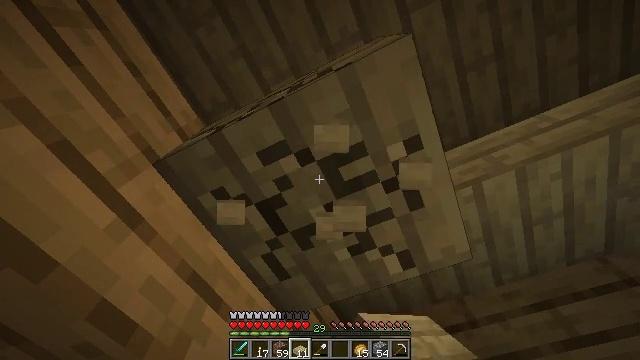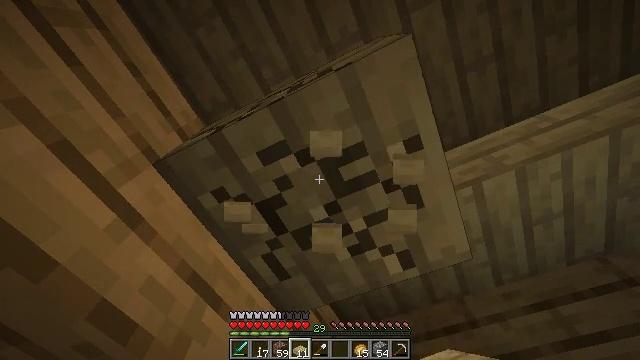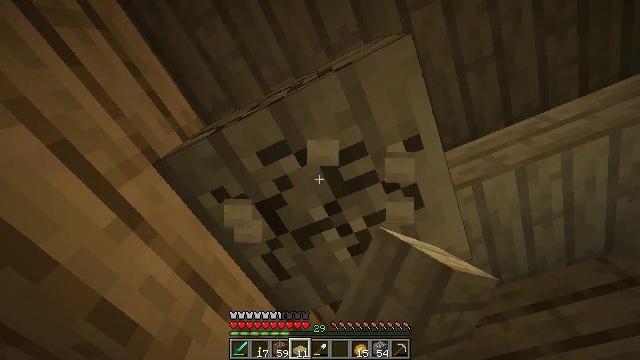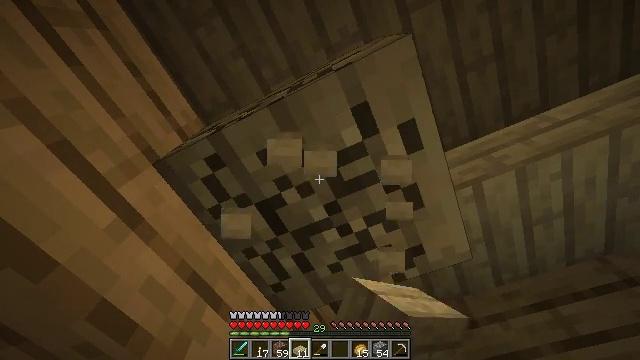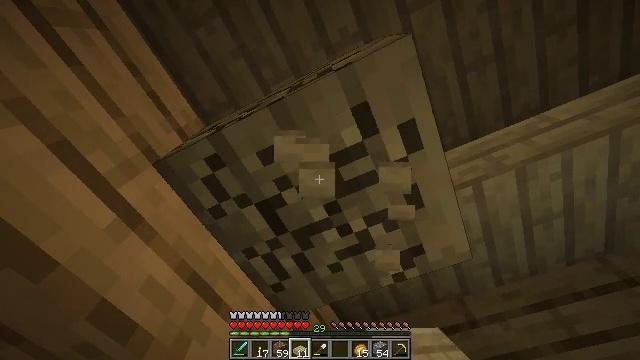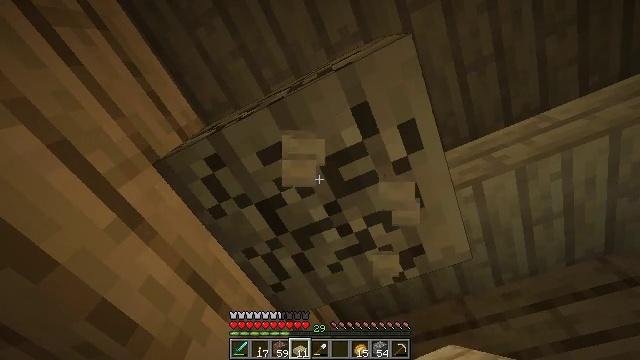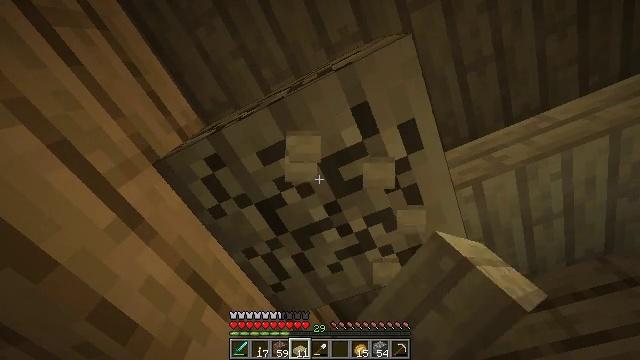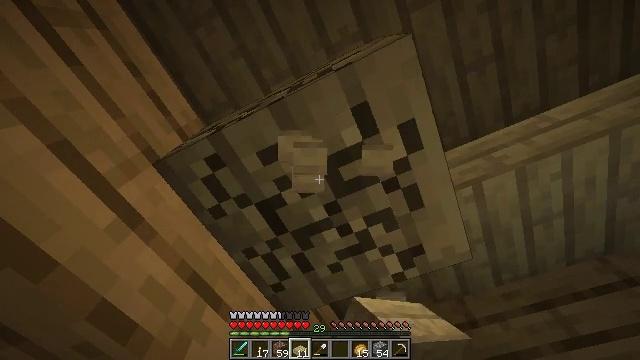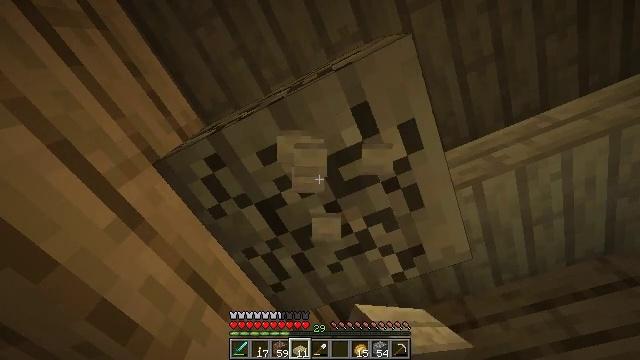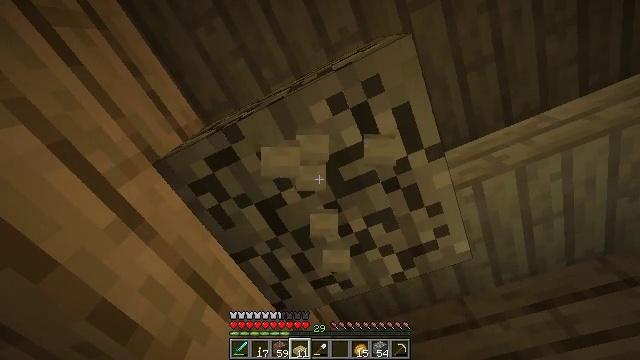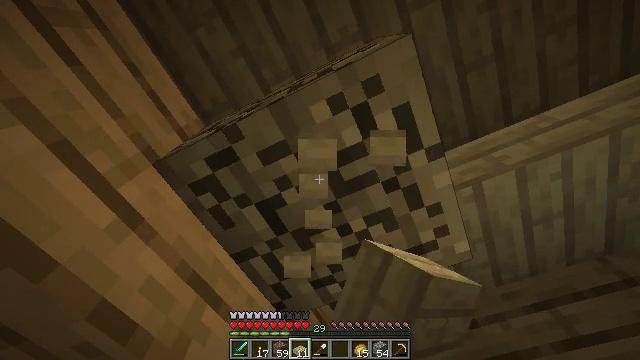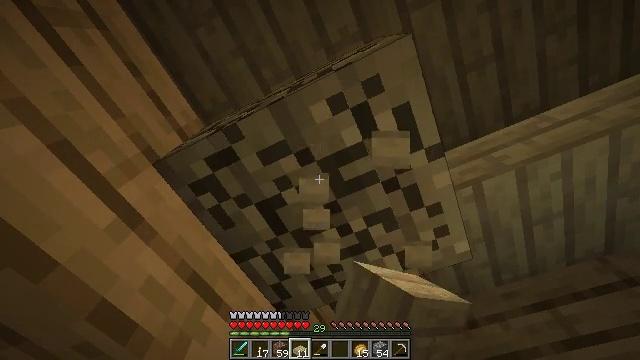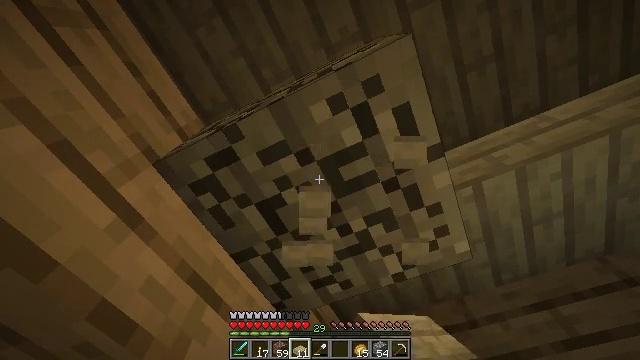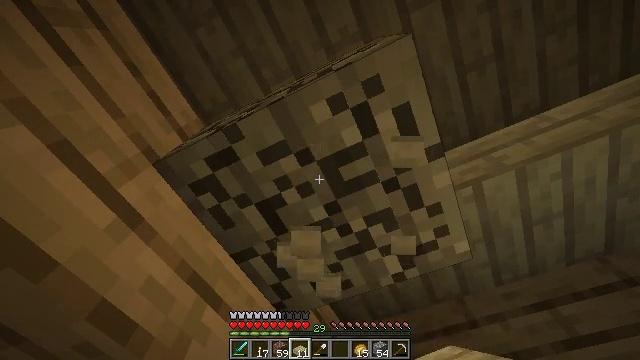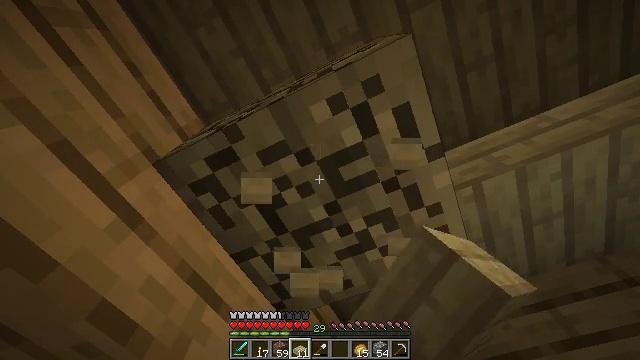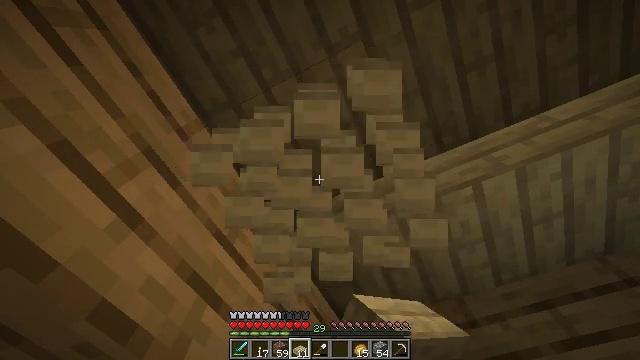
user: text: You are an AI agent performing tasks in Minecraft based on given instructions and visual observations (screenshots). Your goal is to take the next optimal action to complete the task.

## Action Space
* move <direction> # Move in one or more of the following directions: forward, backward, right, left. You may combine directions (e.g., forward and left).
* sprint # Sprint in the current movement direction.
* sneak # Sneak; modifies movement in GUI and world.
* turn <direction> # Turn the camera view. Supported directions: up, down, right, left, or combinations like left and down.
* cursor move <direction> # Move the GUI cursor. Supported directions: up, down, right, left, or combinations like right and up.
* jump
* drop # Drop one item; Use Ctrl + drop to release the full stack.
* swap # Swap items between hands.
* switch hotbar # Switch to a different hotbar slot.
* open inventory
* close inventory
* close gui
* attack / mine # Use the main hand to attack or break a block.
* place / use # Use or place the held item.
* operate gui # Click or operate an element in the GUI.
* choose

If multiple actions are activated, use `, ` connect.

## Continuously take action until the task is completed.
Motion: motion action
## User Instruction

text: Gather birch slab by attacking it.
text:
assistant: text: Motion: attack / mine
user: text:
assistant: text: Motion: attack / mine
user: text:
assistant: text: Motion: attack / mine
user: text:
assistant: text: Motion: attack / mine
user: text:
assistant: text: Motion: attack / mine
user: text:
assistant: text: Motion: attack / mine
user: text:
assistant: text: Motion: attack / mine
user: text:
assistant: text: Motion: attack / mine
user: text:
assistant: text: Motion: attack / mine
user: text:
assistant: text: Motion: attack / mine
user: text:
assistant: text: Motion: attack / mine
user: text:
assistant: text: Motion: attack / mine
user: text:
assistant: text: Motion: attack / mine
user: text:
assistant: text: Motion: attack / mine
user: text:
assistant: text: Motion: attack / mine
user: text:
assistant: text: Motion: attack / mine
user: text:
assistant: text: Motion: attack / mine
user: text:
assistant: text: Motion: attack / mine
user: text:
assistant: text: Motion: attack / mine
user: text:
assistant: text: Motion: attack / mine